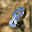
Label: 8